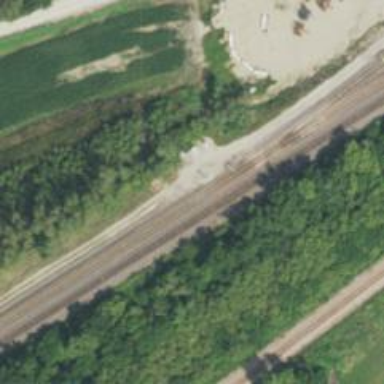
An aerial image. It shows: Railway signal.